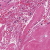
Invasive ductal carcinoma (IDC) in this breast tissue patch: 0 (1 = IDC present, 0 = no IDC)